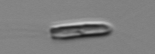
Label: Chrysochromulina